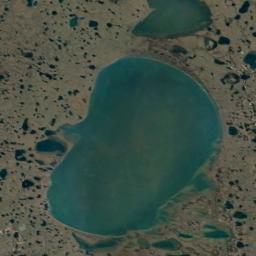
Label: lake